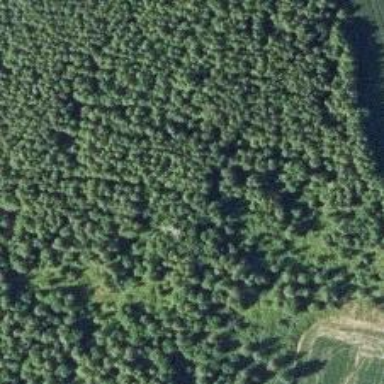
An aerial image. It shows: Forest area.